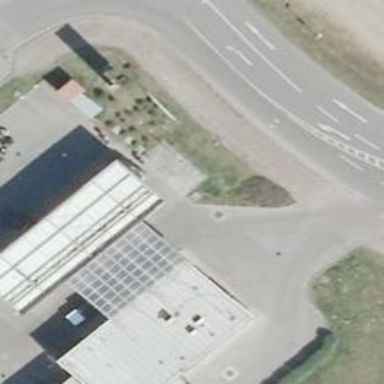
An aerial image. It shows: Road leading to fuel service station.